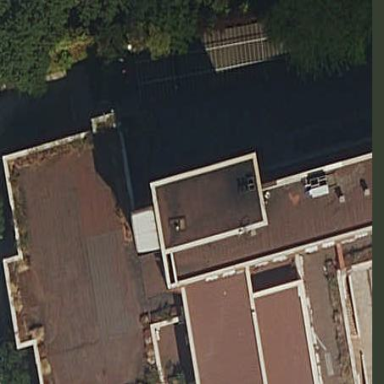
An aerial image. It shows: Part of university building with concrete roof colored brown. The building itself is red in color.